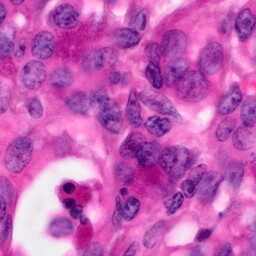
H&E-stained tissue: Pancreatic